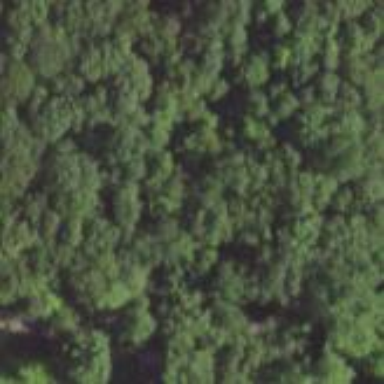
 designated as Existing Preserved Open Space."